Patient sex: F
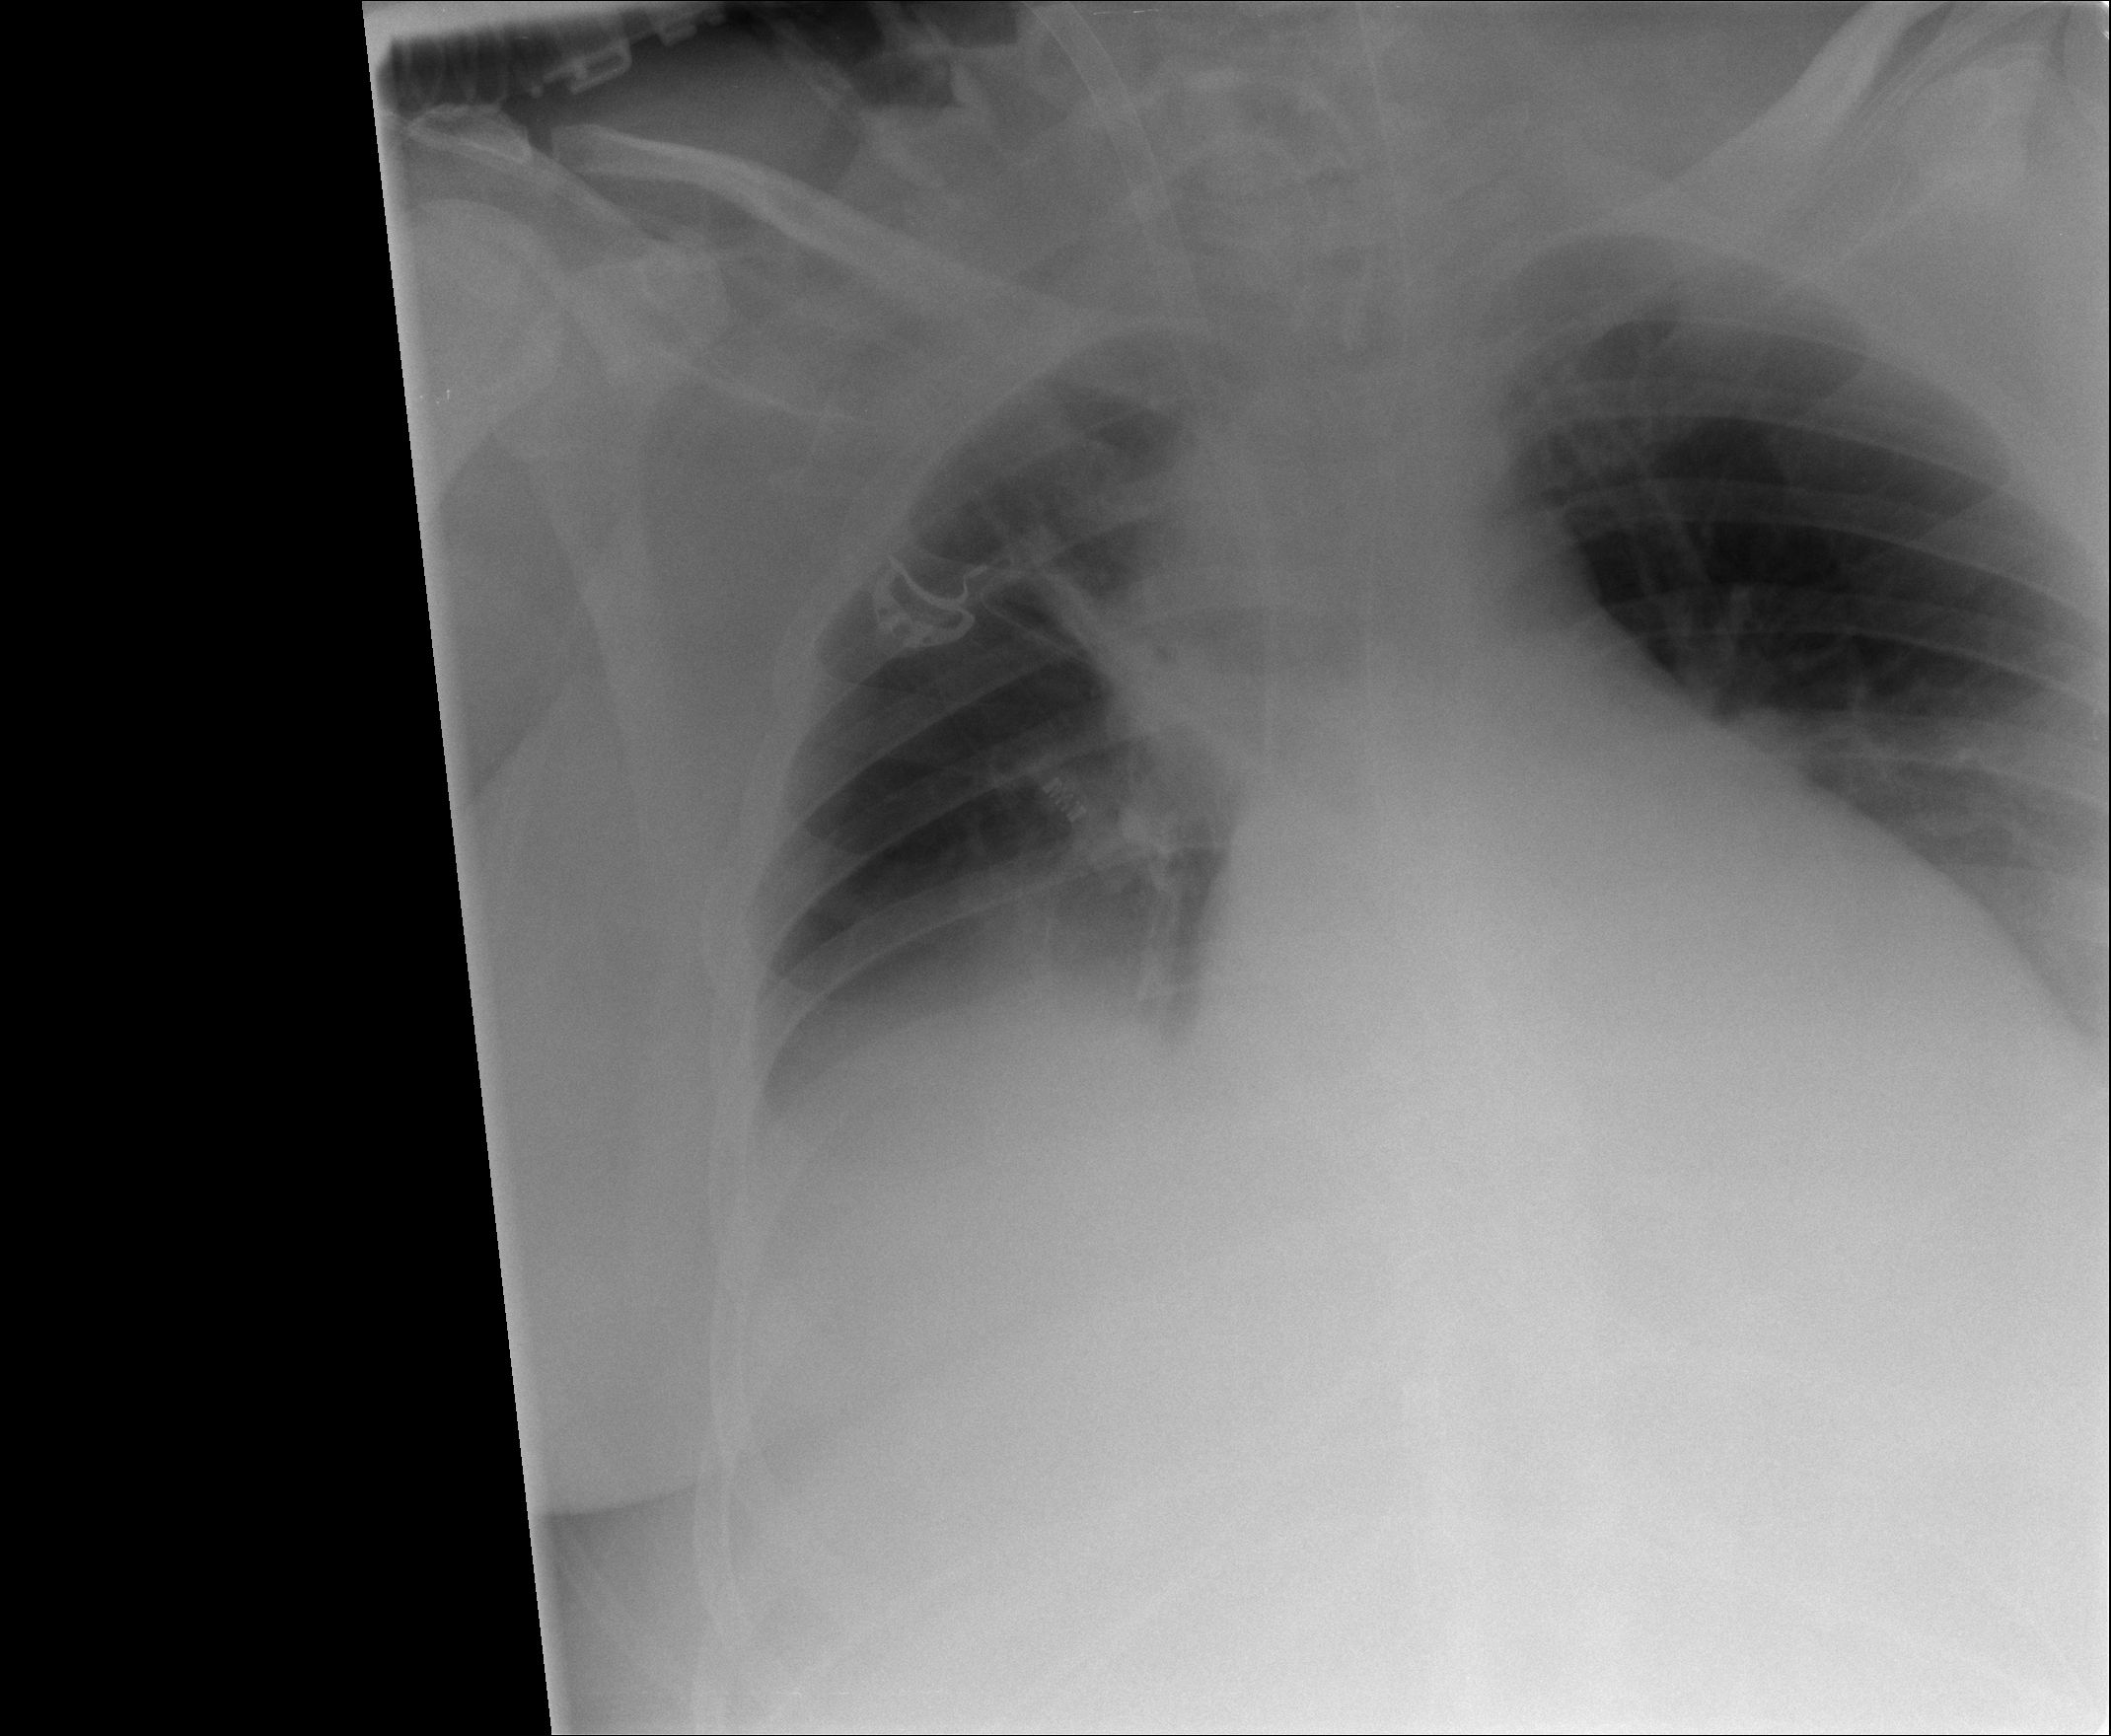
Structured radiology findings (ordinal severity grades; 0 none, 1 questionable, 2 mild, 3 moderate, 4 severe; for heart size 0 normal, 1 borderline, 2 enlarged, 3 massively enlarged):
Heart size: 1
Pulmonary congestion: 2
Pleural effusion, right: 2
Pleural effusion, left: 2
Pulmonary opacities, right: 1
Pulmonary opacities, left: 2
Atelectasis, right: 2
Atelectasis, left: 1